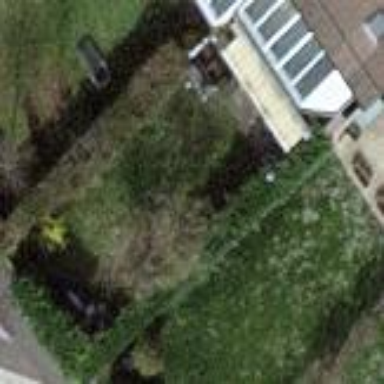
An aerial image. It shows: Garden enclosed by fence.